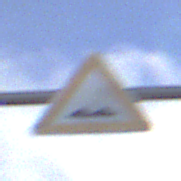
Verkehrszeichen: UnebeneFahrbahn
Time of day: SunriseSunset
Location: Outdoor (Nature)
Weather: PartlyCloudy
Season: NotSpecified
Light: Natural